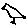
Label: bird